This continuous-wavelet-transform scalogram was computed from a bearing vibration snapshot. Based on the visible evidence, which condition applies: normal, inner_race, outer_race, ball?
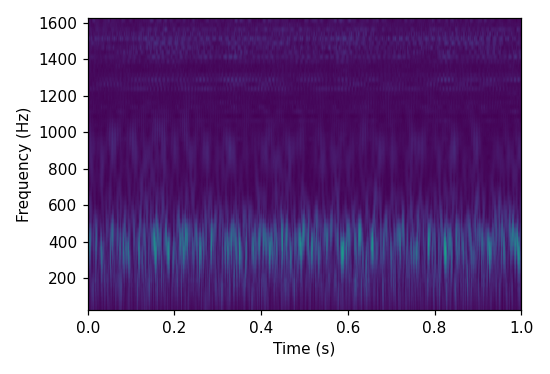
Answer: ball